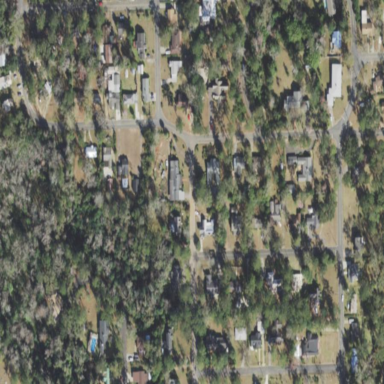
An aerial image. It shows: Residential area composed of single-family homes.